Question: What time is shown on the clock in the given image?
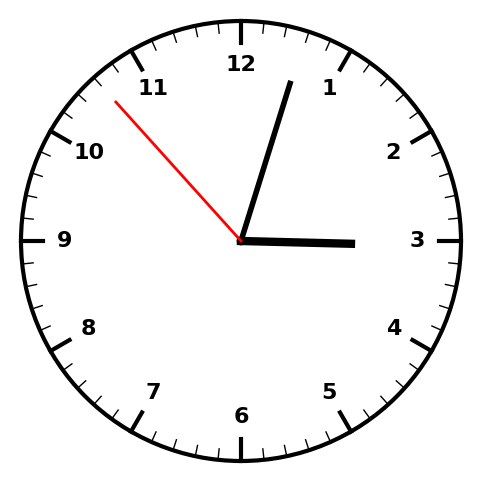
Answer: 03:02:53